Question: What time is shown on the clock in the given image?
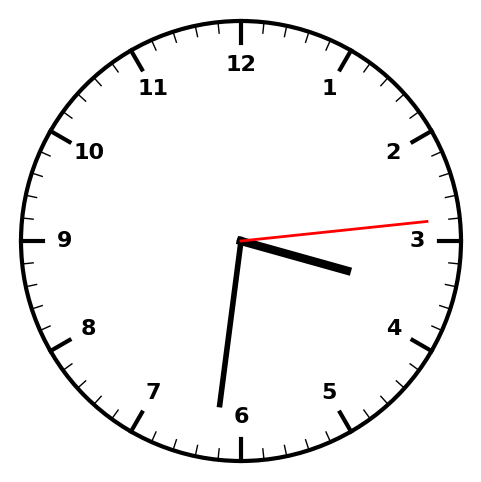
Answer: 03:31:14